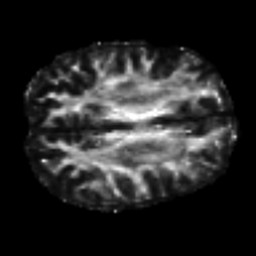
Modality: FA
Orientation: axial
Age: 32
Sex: male
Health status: ill
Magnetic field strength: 3 T
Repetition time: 8.4 s
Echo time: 0.0926 s